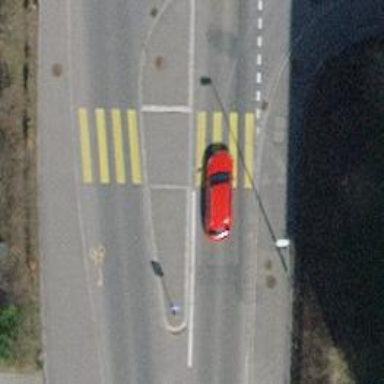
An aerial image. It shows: Asphalt footway with marked crossing that includes pedestrian island.